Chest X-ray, PA view. Patient: 55 years old, sex F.
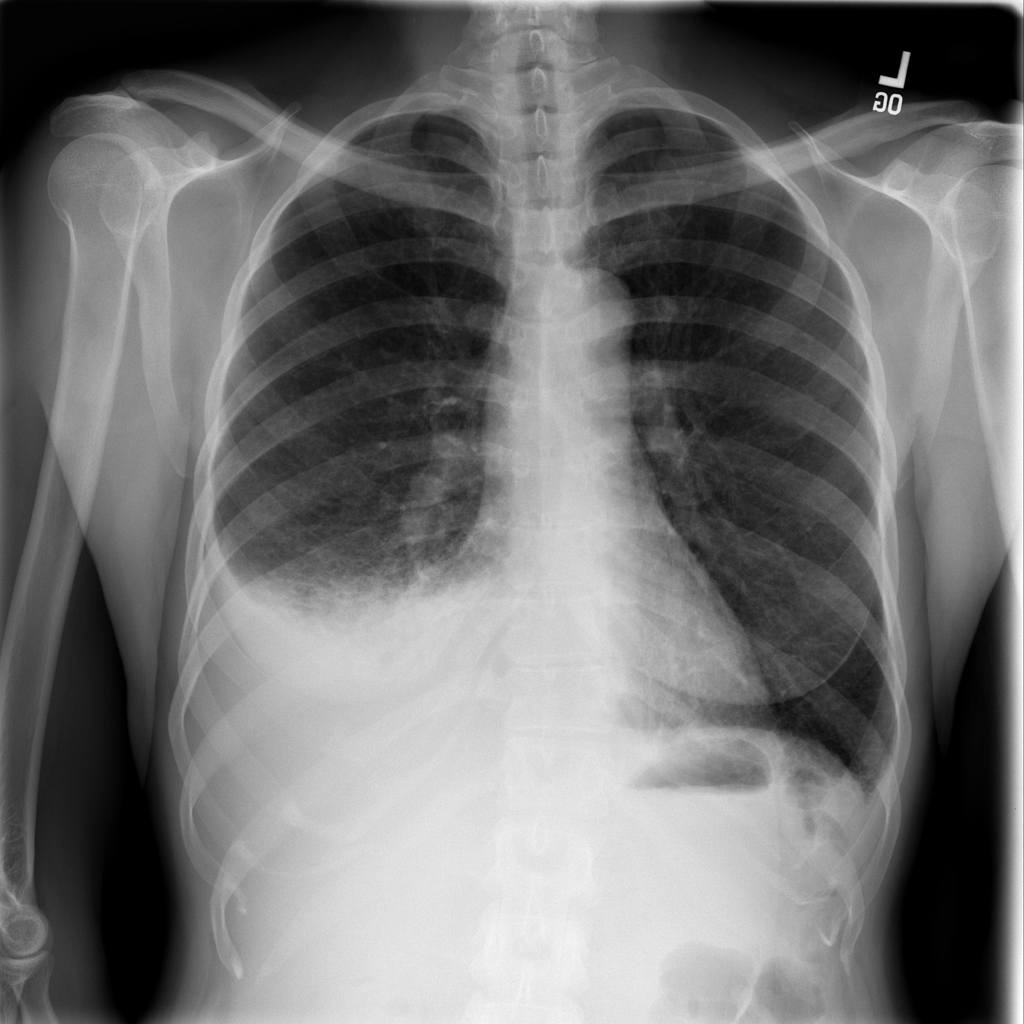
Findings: Effusion, Infiltration